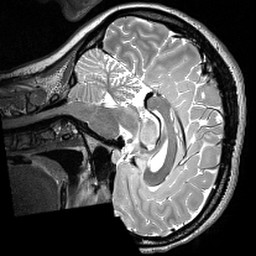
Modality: T2w
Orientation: sagittal
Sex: female
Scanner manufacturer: siemens
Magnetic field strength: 3 T
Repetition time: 3 s
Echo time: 0.418 s